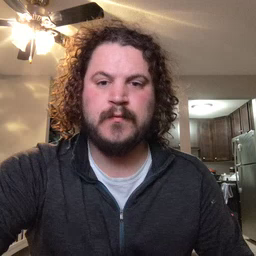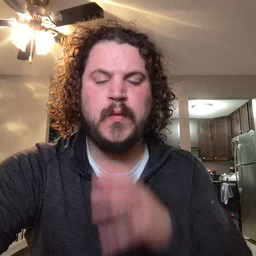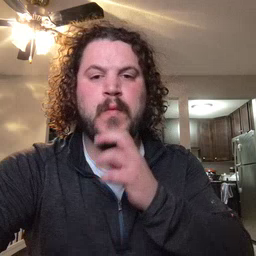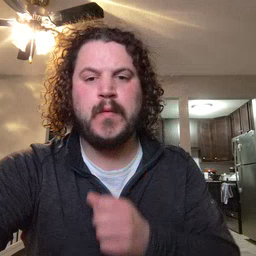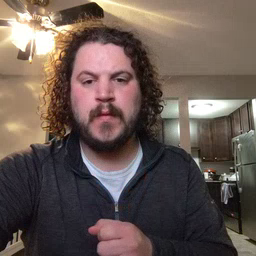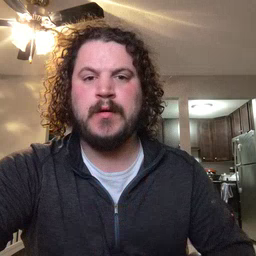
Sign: old